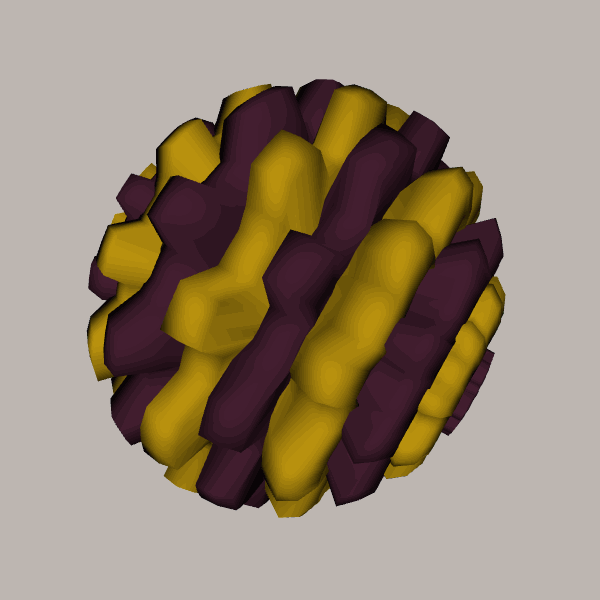
Background: light